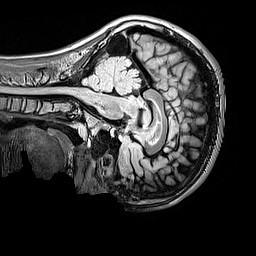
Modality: FLAIR
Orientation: sagittal
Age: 10
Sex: male
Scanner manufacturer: siemens
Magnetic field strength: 3 T
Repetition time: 5 s
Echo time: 0.388 s